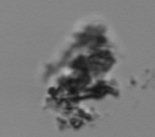
Label: detritus